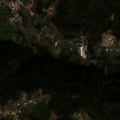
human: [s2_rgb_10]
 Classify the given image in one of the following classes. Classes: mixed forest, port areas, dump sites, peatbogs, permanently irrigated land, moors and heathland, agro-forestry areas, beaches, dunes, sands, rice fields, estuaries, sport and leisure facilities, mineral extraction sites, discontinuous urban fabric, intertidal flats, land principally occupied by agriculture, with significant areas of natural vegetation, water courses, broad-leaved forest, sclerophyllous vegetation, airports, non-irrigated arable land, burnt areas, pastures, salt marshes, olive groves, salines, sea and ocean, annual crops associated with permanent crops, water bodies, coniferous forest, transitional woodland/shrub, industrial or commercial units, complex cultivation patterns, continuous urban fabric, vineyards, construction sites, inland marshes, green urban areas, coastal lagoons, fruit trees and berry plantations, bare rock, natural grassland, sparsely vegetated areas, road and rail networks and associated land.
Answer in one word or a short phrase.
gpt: discontinuous urban fabric, permanently irrigated land, olive groves, complex cultivation patterns, land principally occupied by agriculture, with significant areas of natural vegetation, coniferous forest, mixed forest, transitional woodland/shrub